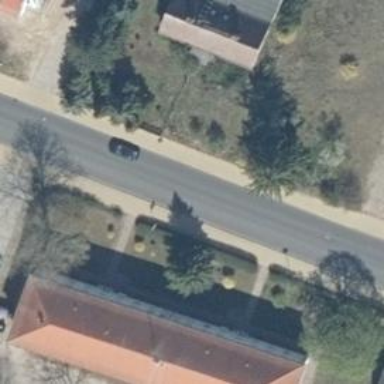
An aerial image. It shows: Sidewalk along the footway.